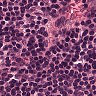
Metastatic tissue present: no